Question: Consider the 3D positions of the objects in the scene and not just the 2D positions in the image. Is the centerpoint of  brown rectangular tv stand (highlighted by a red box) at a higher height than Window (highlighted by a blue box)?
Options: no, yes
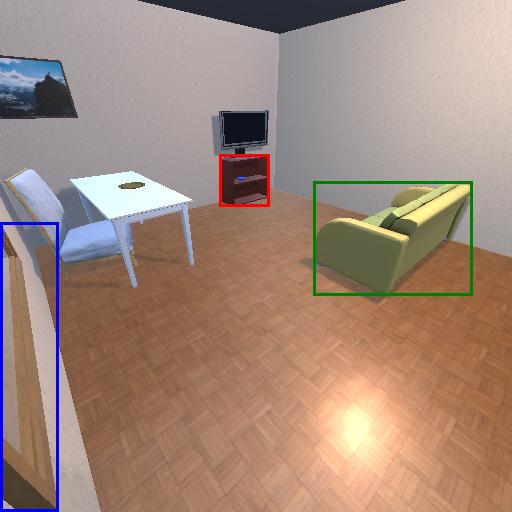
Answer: no